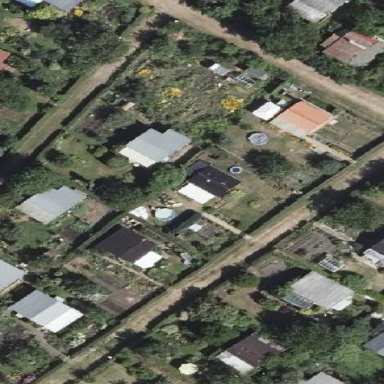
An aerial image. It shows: Plot within allotments.